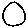
Label: circle